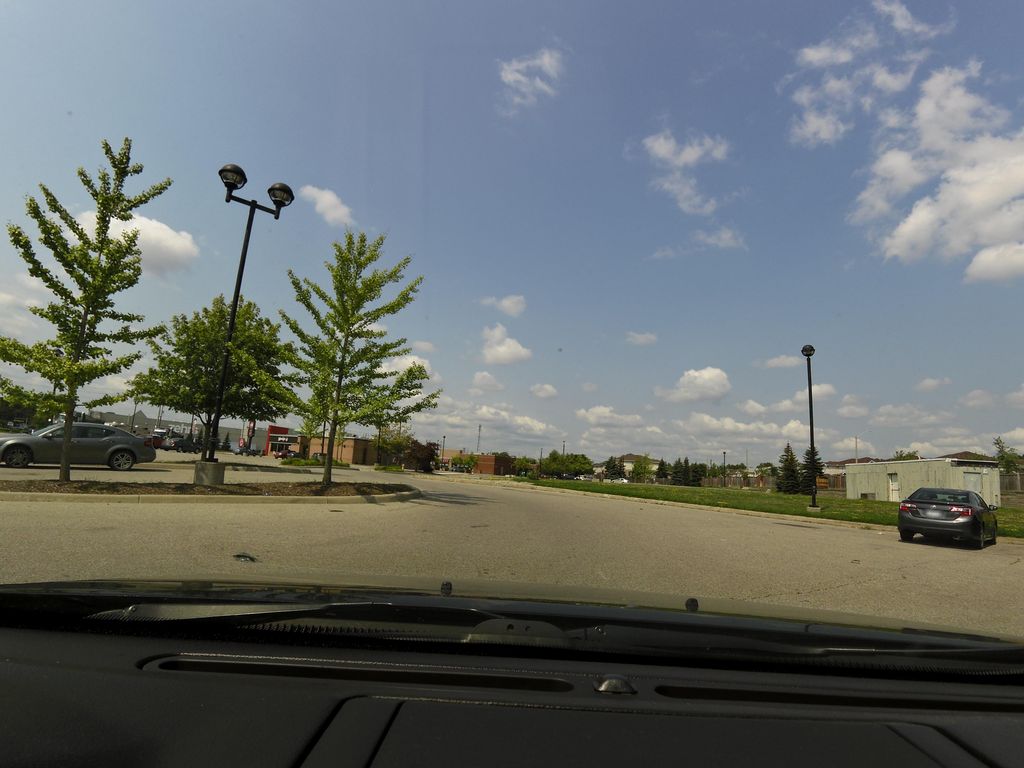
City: kitchener-waterloo